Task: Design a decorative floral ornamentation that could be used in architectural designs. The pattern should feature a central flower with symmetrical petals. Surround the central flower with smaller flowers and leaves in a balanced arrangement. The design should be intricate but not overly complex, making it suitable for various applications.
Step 606:
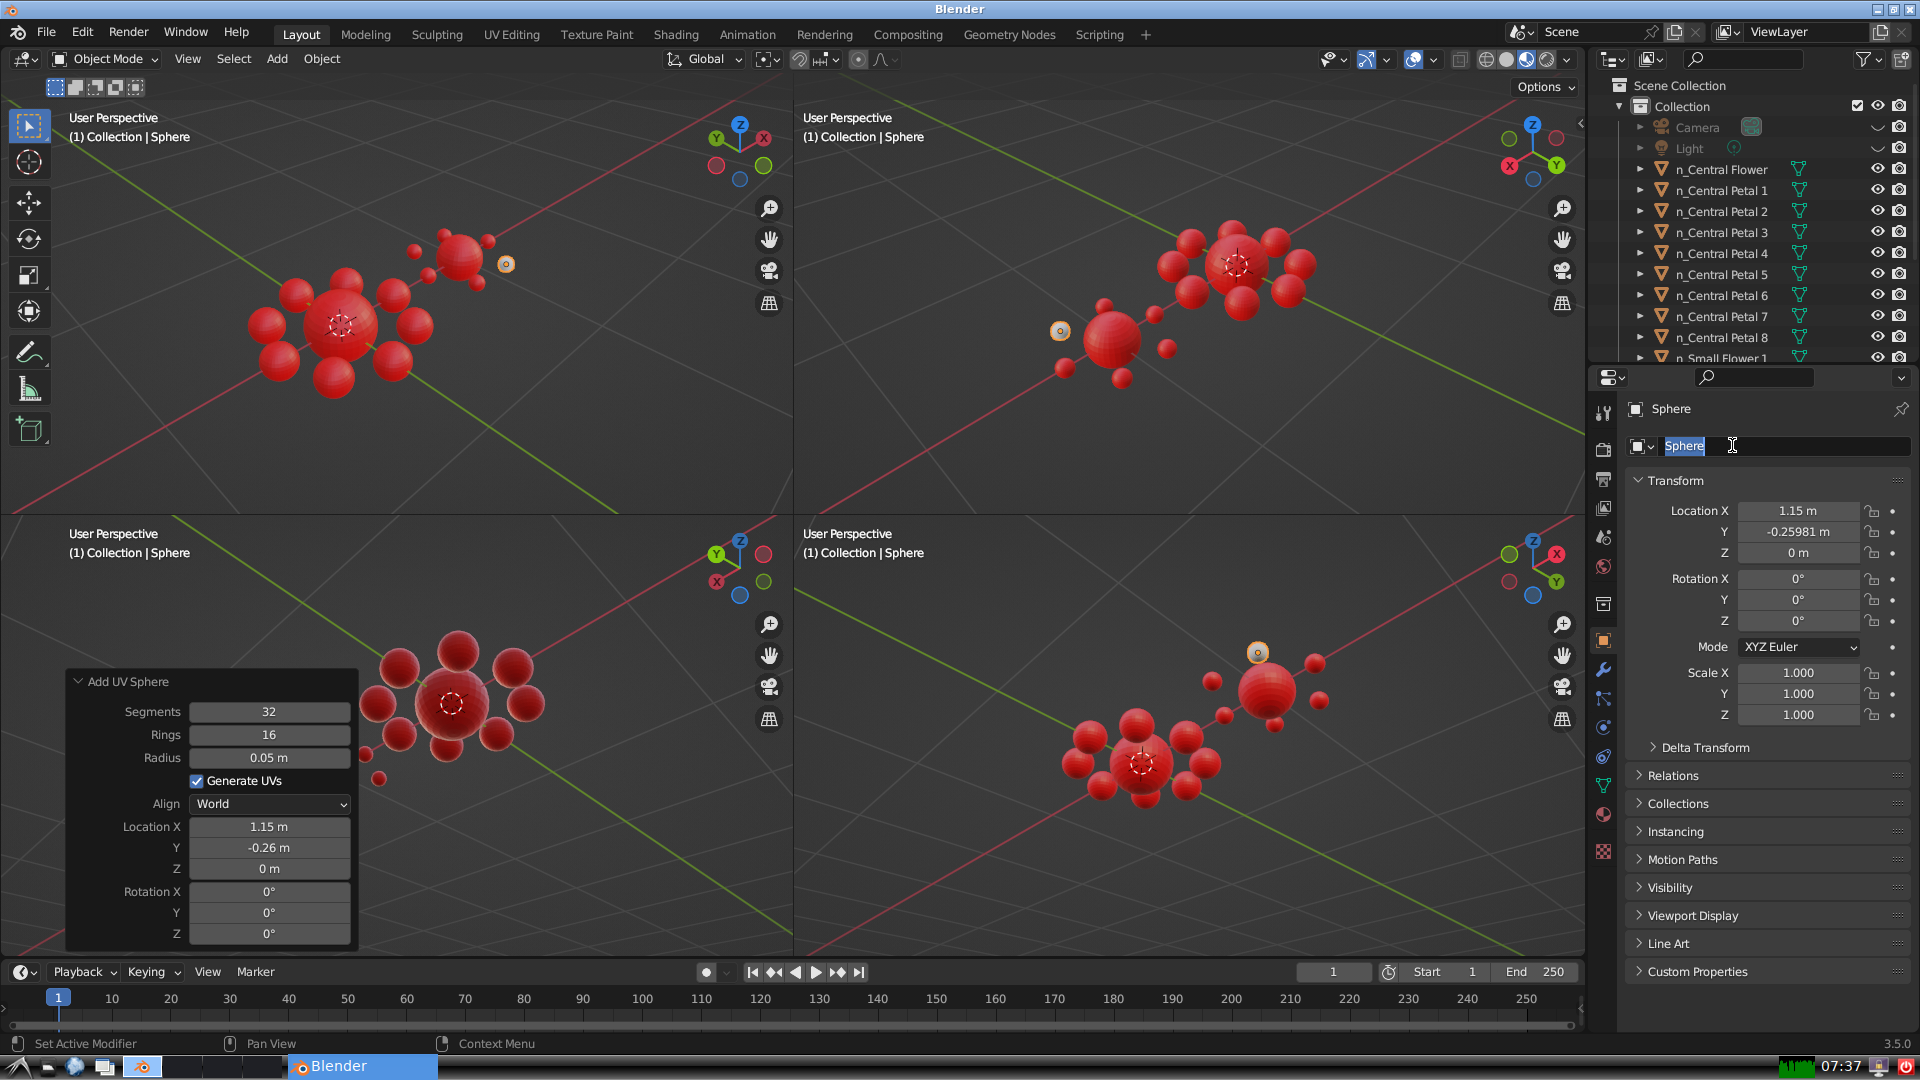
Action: input_text: n_Small Petal 1-6